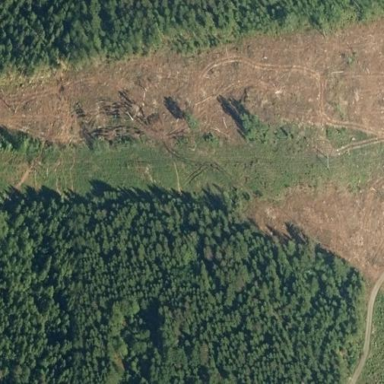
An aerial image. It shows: Clearcut man-made area surrounded by scrub vegetation.